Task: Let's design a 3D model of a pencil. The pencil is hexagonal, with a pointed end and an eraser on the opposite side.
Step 79:
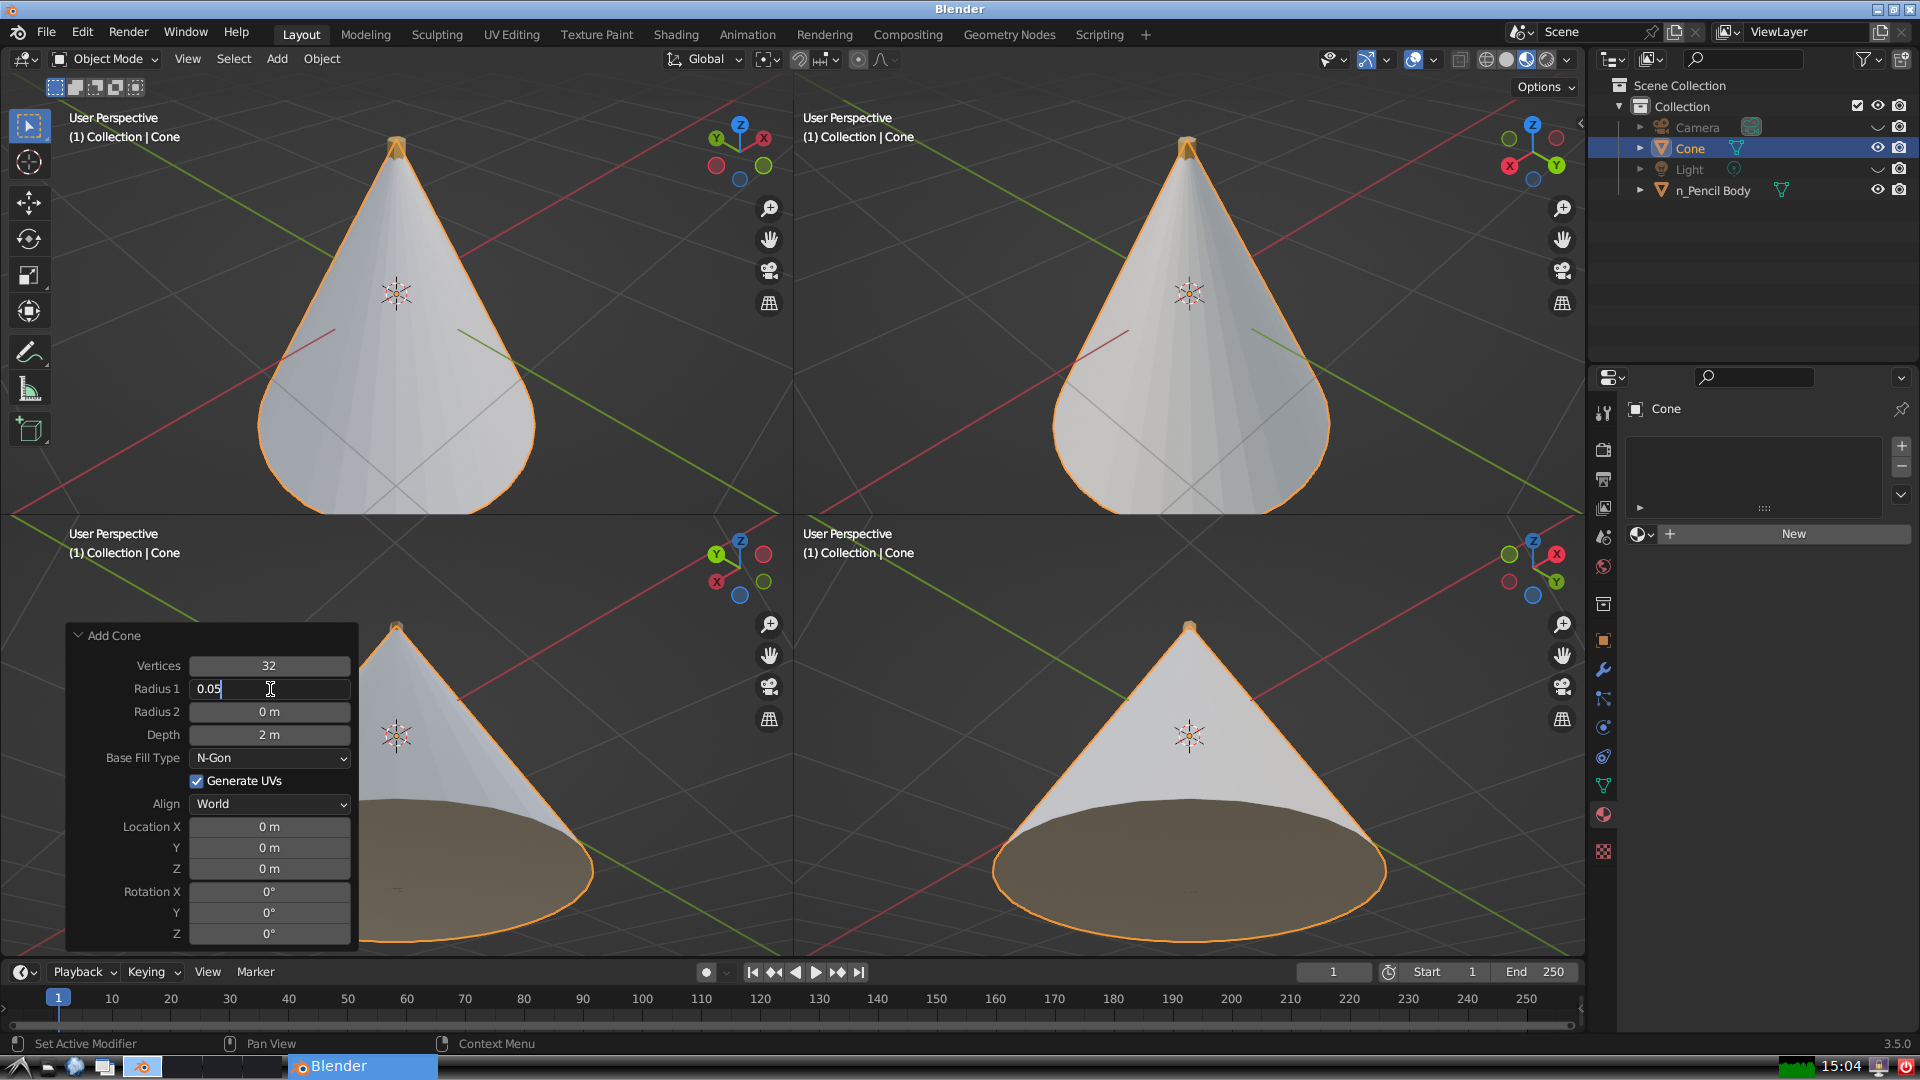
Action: {"key_press": ['Return']}